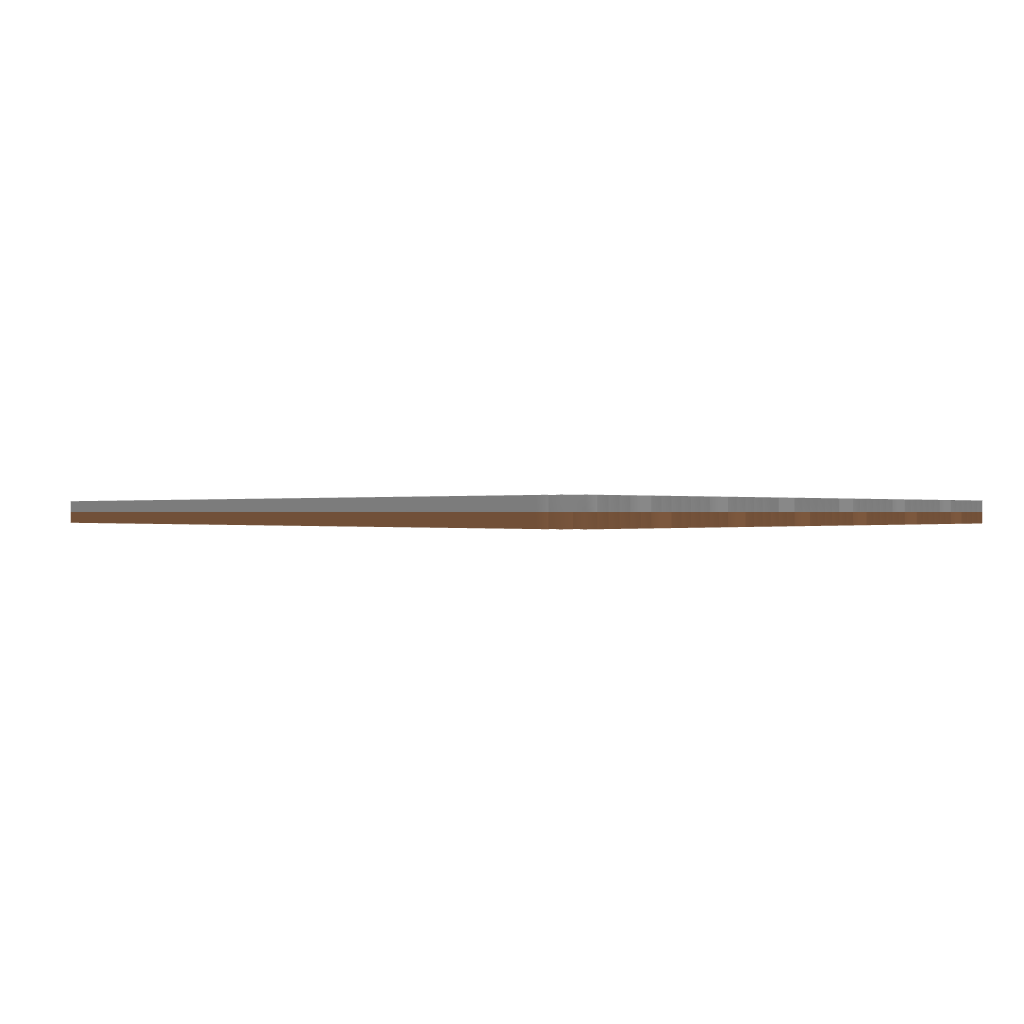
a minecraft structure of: TNT-TAG SMALL ARENA